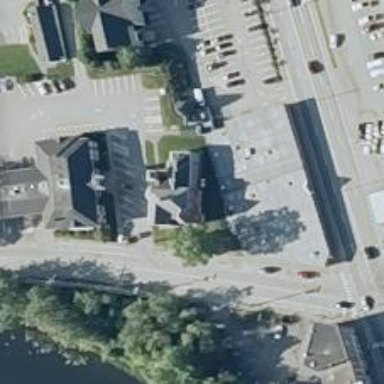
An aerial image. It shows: Detached building.